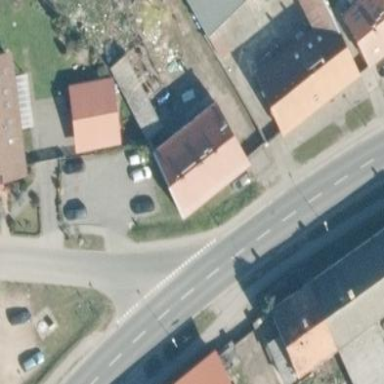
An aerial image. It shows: Detached building.